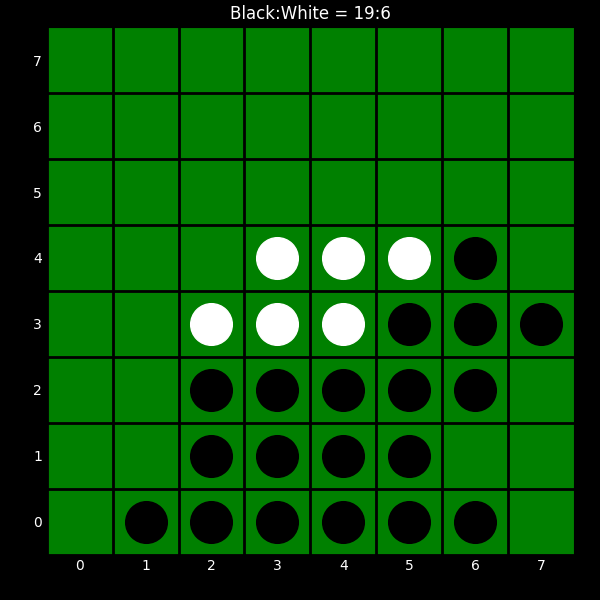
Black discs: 19
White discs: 6